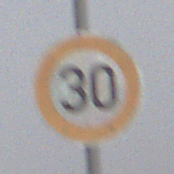
Verkehrszeichen: Geschwindigkeit30
Umgebung: Outdoor, Nature
Tageszeit: MorningAfternoon
Wetter: PartlyCloudy
Licht: Natural
Jahreszeit: NotSpecified
Kontrast: MediumContrast